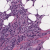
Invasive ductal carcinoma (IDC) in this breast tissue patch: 1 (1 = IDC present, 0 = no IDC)